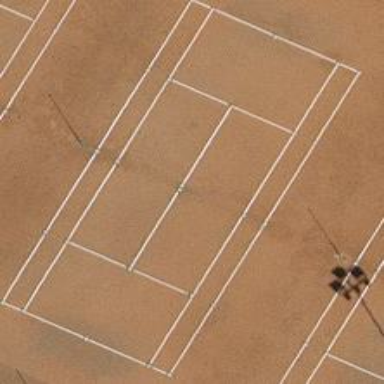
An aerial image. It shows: Tennis court in leisure pitch.